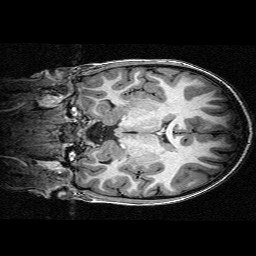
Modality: T1w
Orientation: coronal
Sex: female
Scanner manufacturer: siemens
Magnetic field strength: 3 T
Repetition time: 2.3 s
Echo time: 0.00336 s